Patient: sex F, age 56
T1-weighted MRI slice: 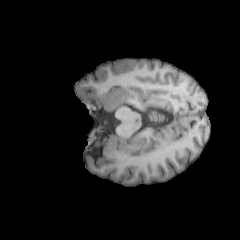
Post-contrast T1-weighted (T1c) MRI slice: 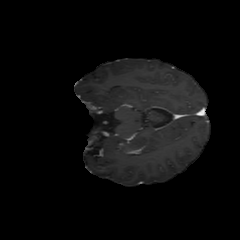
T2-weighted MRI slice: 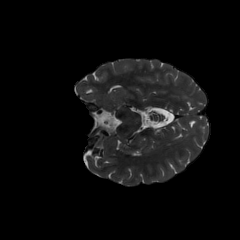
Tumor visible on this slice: no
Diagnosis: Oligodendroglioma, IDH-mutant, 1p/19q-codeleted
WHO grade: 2